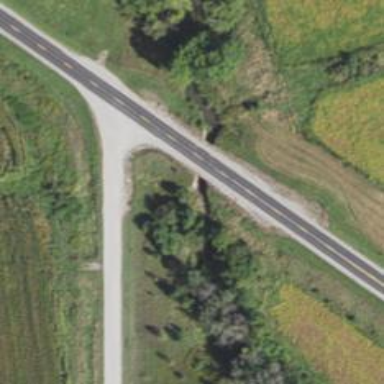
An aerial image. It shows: Asphalt road classified as primary highway.